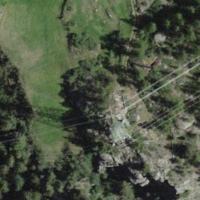
EUNIS habitat code: 43
Species observed at this site:
Primula veris